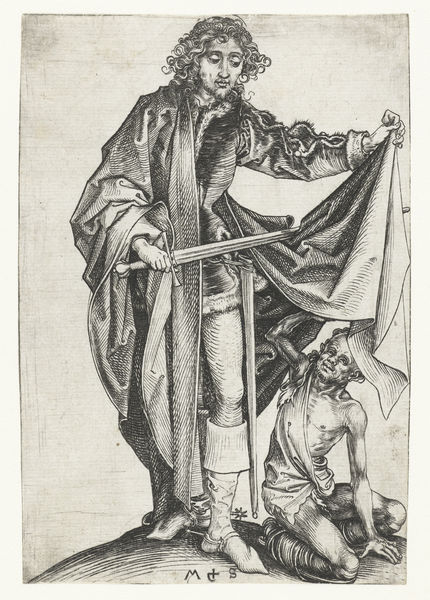
Titel: Heilige Maarten
Künstler: Martin Schongauer
Standort: Amsterdam
Institution: Rijksmuseum
Schlagwörter: handschuh, männer, schwarz, bart, tot, bild, hügel, haare, mantel, locken, lächeln, schuhe, scheide, strümpfe, buch, druck, holzstich, stich, schwert, stiefel, bettler, heiliger, kupferstich, armut, schutz, martin, mantelteilung, st. martin, teilen, st martin, martin schongauer, betler, hilig, heilige martin, schwertstiefel